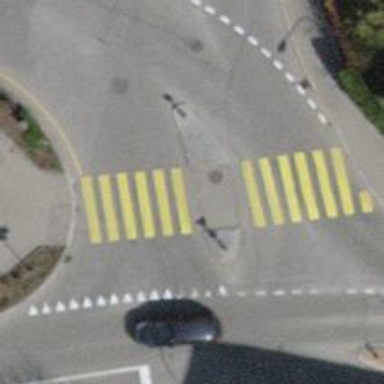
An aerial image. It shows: Marked road crossing with pedestrian island.